Question: basically, I copied every thing from sap demo application, <URL>
what i am trying to do is:
in the master page, i added a button to trigger navigation.
i added new page, when that button is pressed, the new view should be displayed in the detail page.

the problem is:
when the button is pressed, my event handler is called,which will trigger the navigation. in the routepatternmatched event handler, i got route name "product" . but it is supposed to be "detail1". in my code it is like navTo("detail1"), what's wrong here? of course my detail1 view is not displayed in the detail page.
'''
routing : {
config : {
routerClass : com.pdh.MyRouter,
viewType : "XML",
viewPath : "com.pdh.view",
targetAggregation : "detailPages",
clearTarget : false
},
routes : [
{
pattern : "",
name : "main",
view : "Master",
targetAggregation : "masterPages",
targetControl : "idAppControl",
subroutes : [
{
pattern : "{product}/:tab:",
name : "product",
view : "Detail"
}
]
},{
pattern : "detail1",
name : "detail1",
view : "Detail1",
targetAggregation : "detailPages",
targetControl : "idAppControl"
},
{
name : "catchallMaster",
view : "Master",
targetAggregation : "masterPages",
targetControl : "idAppControl",
subroutes : [
{
pattern : ":all*:",
name : "catchallDetail",
view : "NotFound",
transition : "show"
}
]
}
]
}
'''
master view where the button is added
'''
<mvc:View controllerName="com.pdh.view.Master"
displayBlock="true" xmlns:mvc="sap.ui.core.mvc" xmlns="sap.m">
<Page id="page" title="{i18n>masterTitle}">
<subHeader>
<Bar id="searchBar">
<contentMiddle>
<!-- <SearchField id="searchField" showRefreshButton="{device>/isNoTouch}"
search="onSearch" tooltip="{i18n>masterSearchTooltip}" width="100%"> </SearchField> -->
</contentMiddle>
</Bar>
</subHeader>
<content>
<Button xmlns="sap.m" busy="false" busyIndicatorDelay="1000"
visible="true" text="Jun" type="Default" width="" enabled="true"
icon="" iconFirst="true" activeIcon="" iconDensityAware="true"
ariaDescribedBy="" ariaLabelledBy="" tap="" press="junNav">
<tooltip></tooltip> <!-- sap.ui.core.TooltipBase -->
<dependents></dependents> <!-- sap.ui.core.Control, since 1.19 -->
</Button>
<!-- <List id="list" items="{/}" mode="{device>/listMode}"
noDataText="{i18n>masterListNoDataText}" select="onSelect" growing="true"
growingScrollToLoad="true">
<items>
<ObjectListItem type="{device>/listItemType}" press="onSelect"
title="{product_cd}">
</ObjectListItem>
</items>
</List> -->
</content>
<footer>
<Bar>
<contentRight>
<Button icon="sap-icon://add" tooltip="{i18n>masterFooterAddButtonTooltip}"
press="onAddProduct" />
</contentRight>
</Bar>
</footer>
</Page>
</mvc:View>
'''
event handler in the controller:
'''
junNav : function() {
// This is only relevant when running on phone devices
console.log("junNav");
this.getRouter().navTo("detail1",null,true);
},
'''
event handler for routepatternmatched event:
'''
onRouteMatched : function(oEvent) {
var sName = oEvent.getParameter("name");
console.log("master controller onRouteMatched "+sName);
if (sName !== "main") {
return;
}
//Load the detail view in desktop
this.getRouter().myNavToWithoutHash({
currentView : this.getView(),
targetViewName : "com.pdh.view.Detail",
targetViewType : "XML"
});
//Wait for the list to be loaded once
this.waitForInitialListLoading(function () {
//On the empty hash select the first item
this.selectFirstItem();
});
},
'''
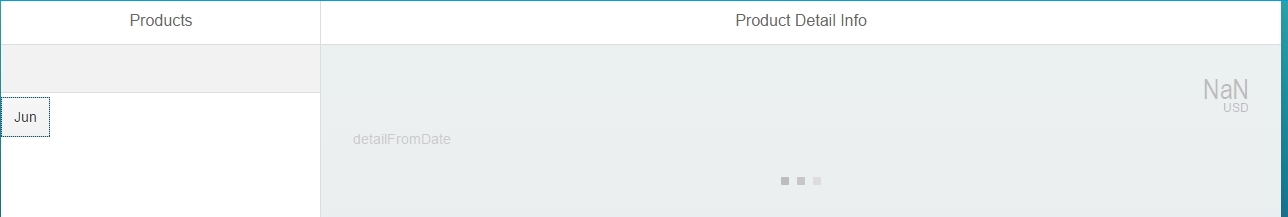
Answer: when you use routing, the order of the routes is important.
Only the first route matching the pattern will fire an event.
yout route product has a pattern that matches detail1
since {product}/:tab:
will result in detail/(no tab)
if you change this pattern to Products/{product}:tab
detail1 will not match anymore only
Products/detail1 will match.
Best regards,
Tobias